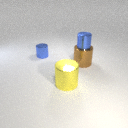
small blue metal cylinder above large brown metal cylinder